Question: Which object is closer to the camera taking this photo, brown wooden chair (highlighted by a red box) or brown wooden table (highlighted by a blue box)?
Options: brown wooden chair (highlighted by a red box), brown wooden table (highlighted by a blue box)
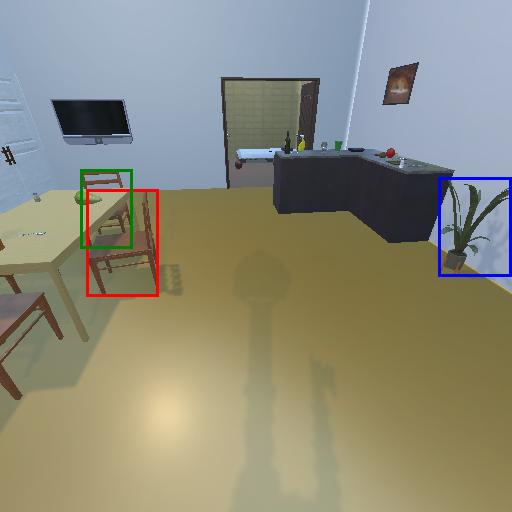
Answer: brown wooden chair (highlighted by a red box)